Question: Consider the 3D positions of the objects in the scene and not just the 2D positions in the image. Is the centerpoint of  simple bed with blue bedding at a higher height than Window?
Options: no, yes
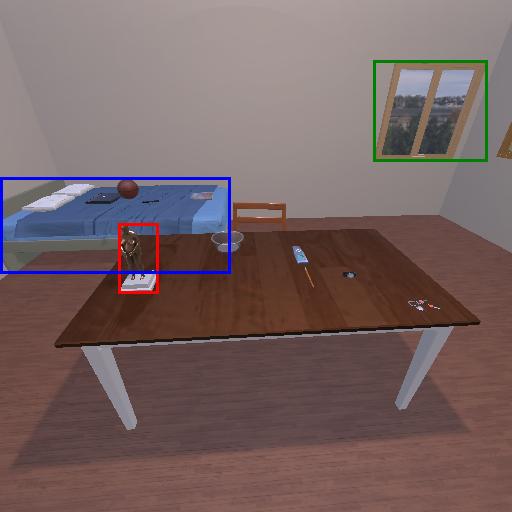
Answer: no